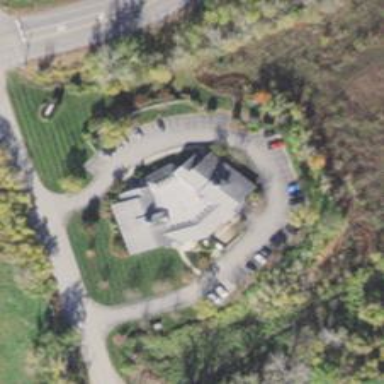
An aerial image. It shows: Veterinary facility.